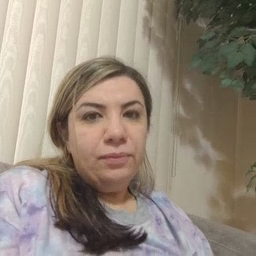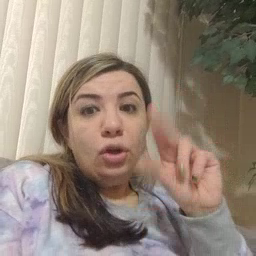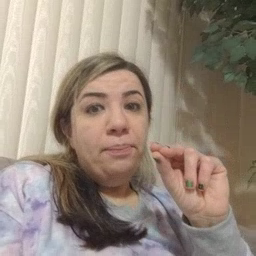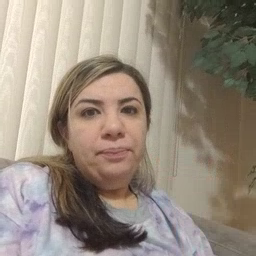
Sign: no